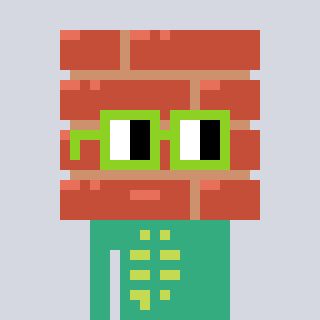
a pixel art character with square light green glasses, a wall-shaped head and a teal-colored body on a cool background